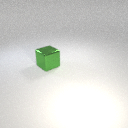
large green metal cube